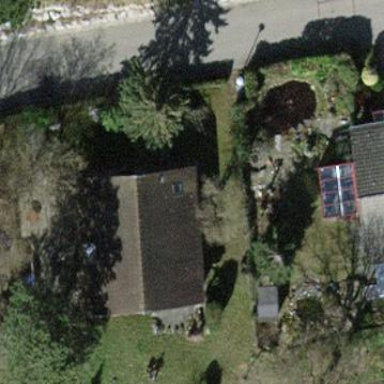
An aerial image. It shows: Detached building with gabled roof.